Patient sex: M
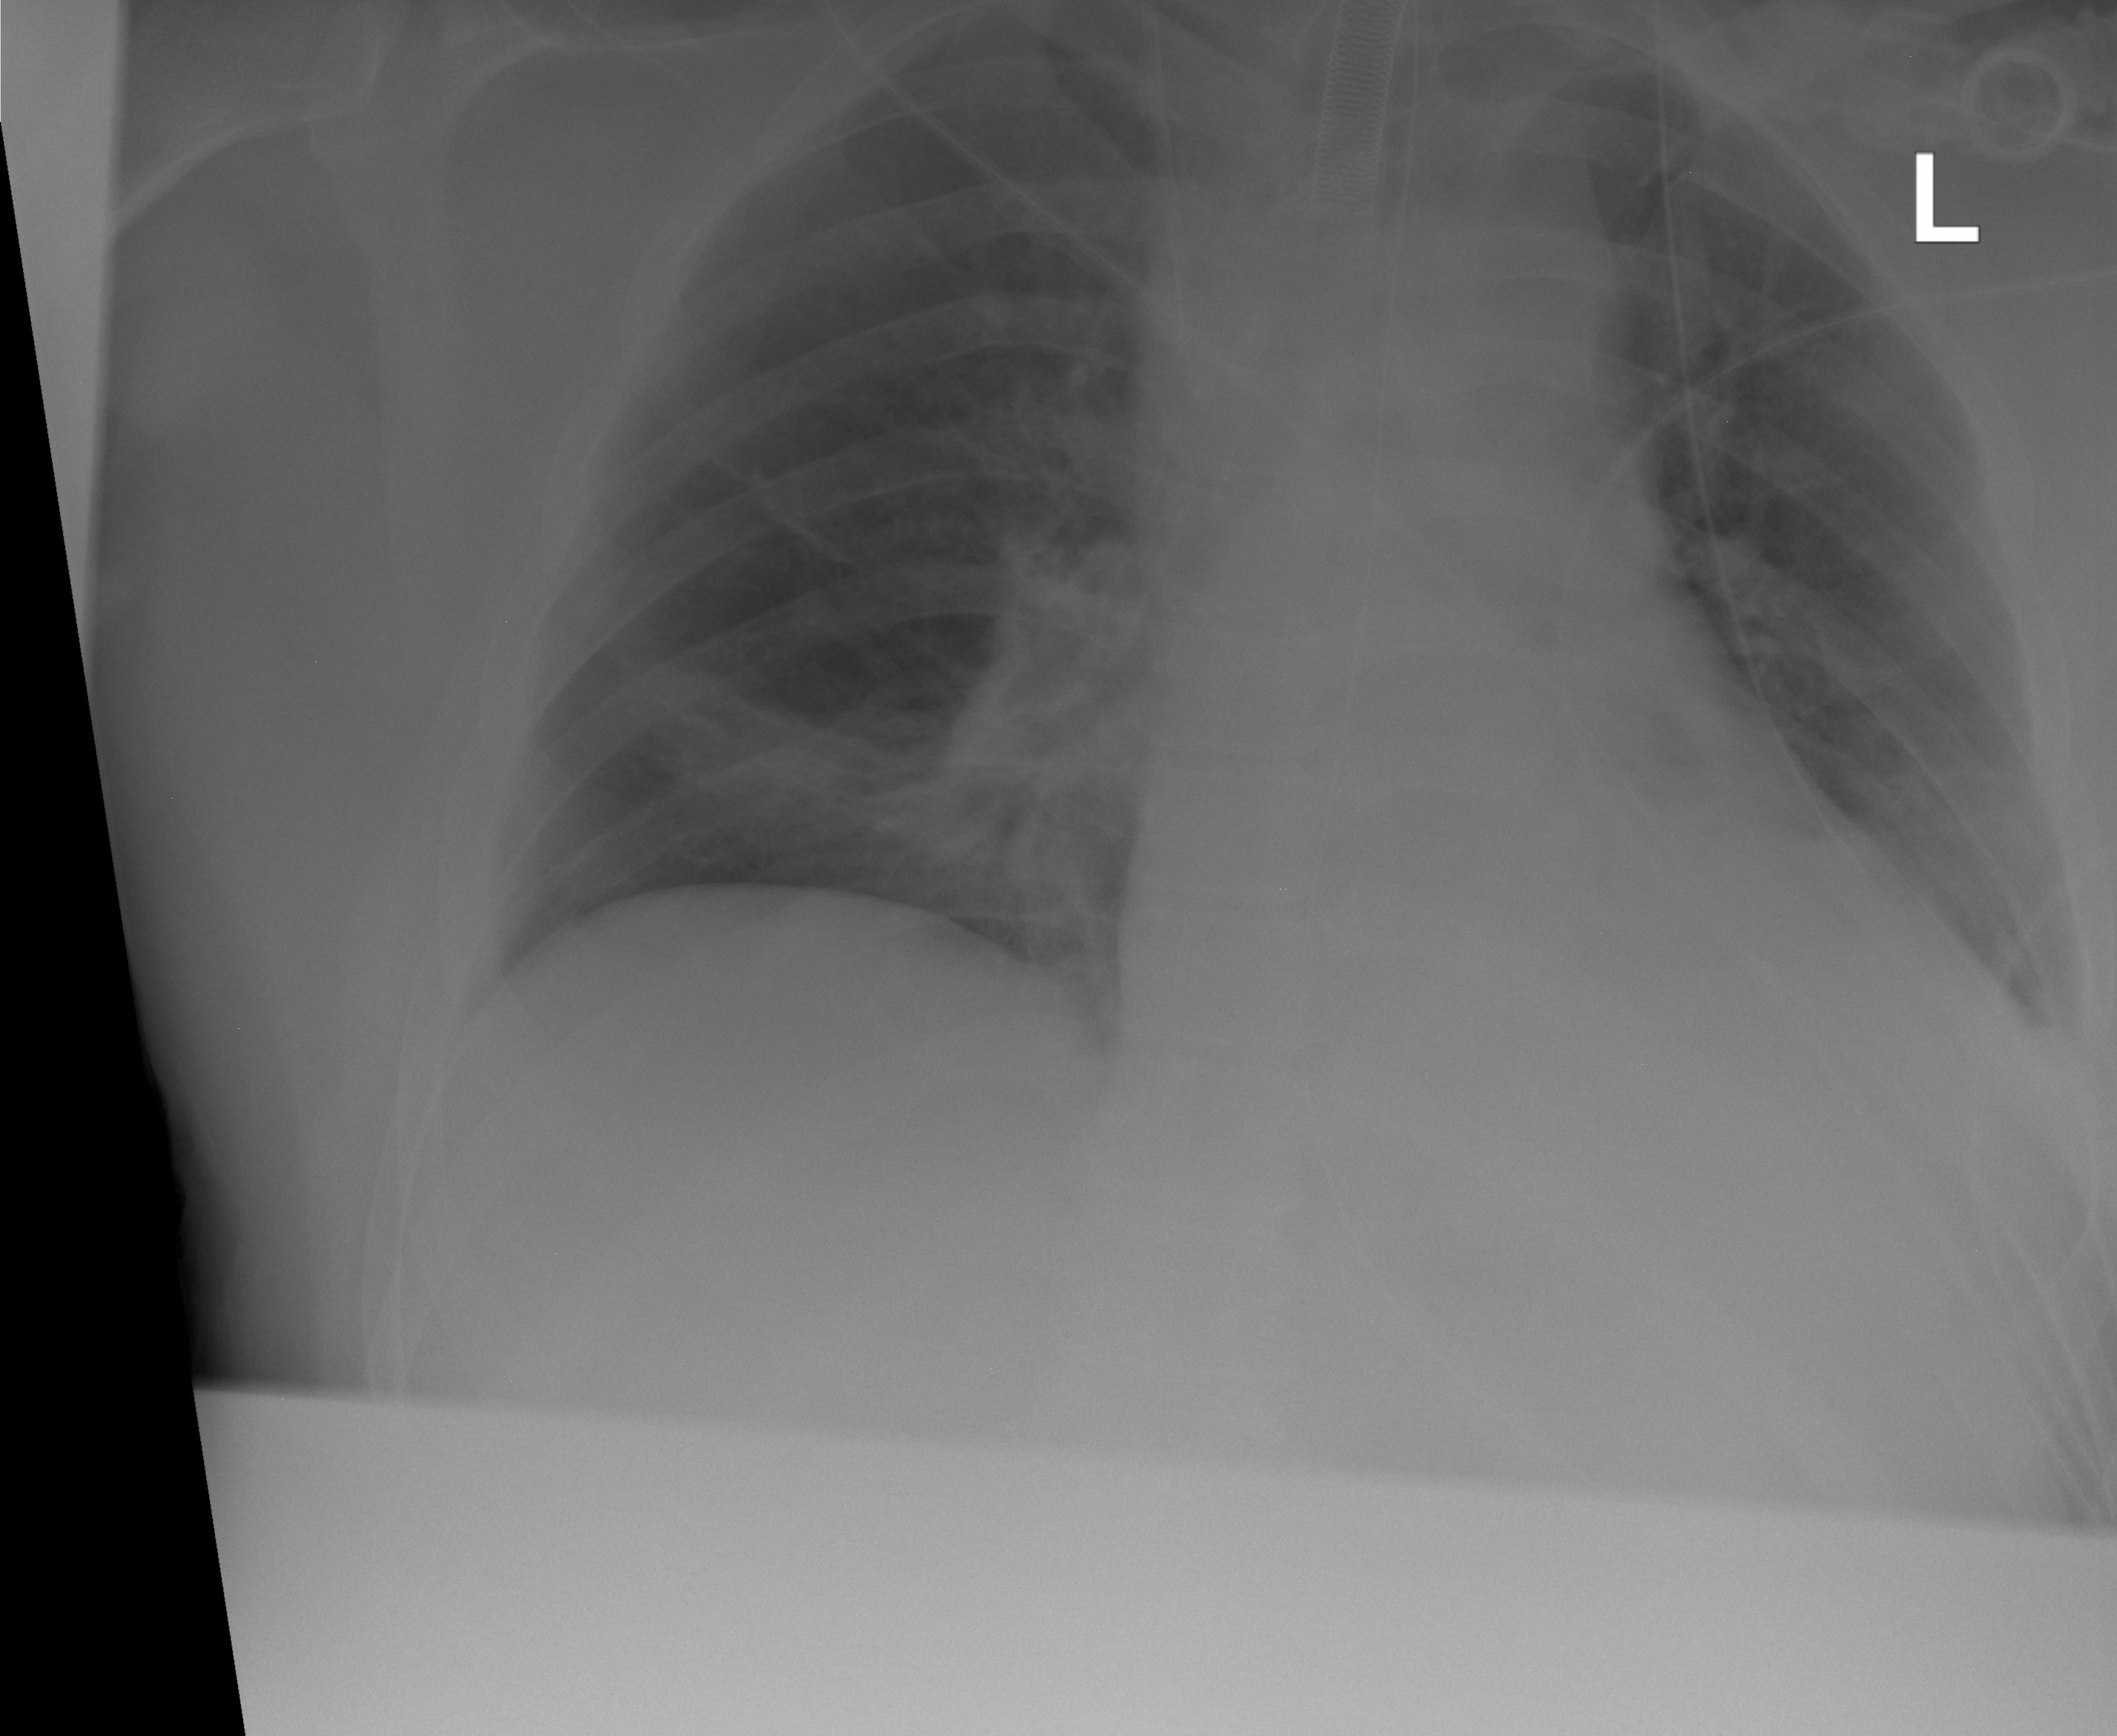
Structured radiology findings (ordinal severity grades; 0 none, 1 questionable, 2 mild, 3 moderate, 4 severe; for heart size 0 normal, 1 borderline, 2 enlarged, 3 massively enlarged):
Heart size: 0
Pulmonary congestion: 2
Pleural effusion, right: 0
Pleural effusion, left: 2
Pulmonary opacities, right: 2
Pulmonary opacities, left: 0
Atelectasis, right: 2
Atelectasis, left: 2